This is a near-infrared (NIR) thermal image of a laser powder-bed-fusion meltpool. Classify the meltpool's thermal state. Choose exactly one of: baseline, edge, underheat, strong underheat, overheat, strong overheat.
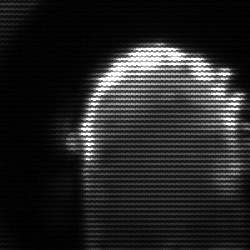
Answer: baseline